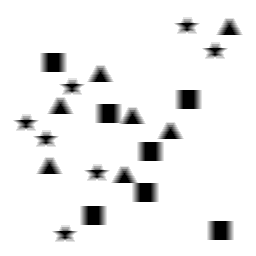
Squares: 7
Triangles: 7
Stars: 7
Total shapes: 21